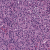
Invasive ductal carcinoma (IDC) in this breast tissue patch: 1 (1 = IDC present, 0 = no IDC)